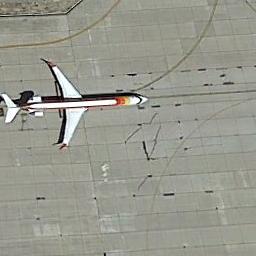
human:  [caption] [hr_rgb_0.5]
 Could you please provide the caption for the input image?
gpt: An airplane is on wired ground divided into equal areas .